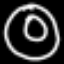
Label: donut